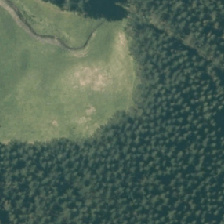
Land cover: low_producing_grassland